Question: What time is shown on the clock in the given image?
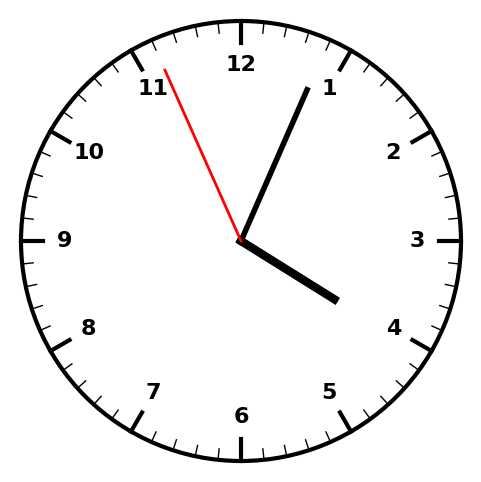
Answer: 04:03:56